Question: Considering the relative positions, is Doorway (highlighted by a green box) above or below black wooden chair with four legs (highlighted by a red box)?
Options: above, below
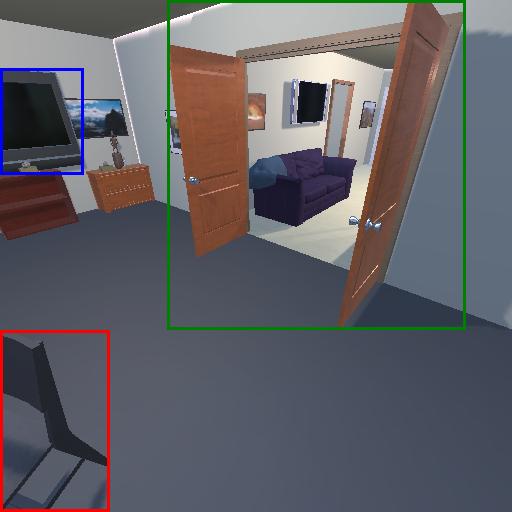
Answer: above